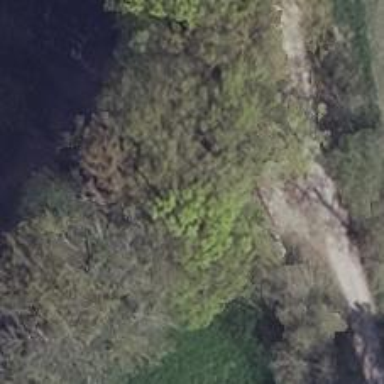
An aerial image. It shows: Row of deciduous broadleaved trees.